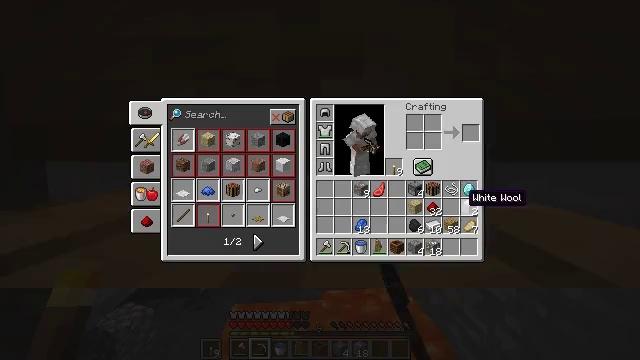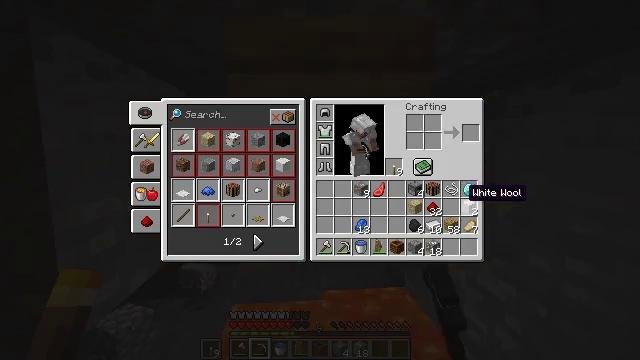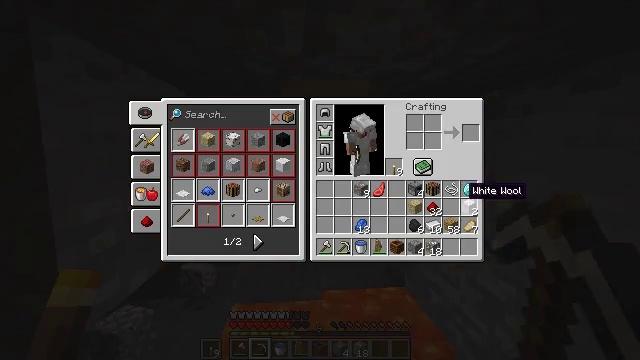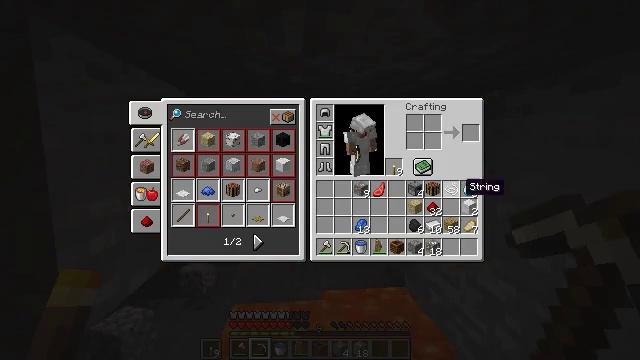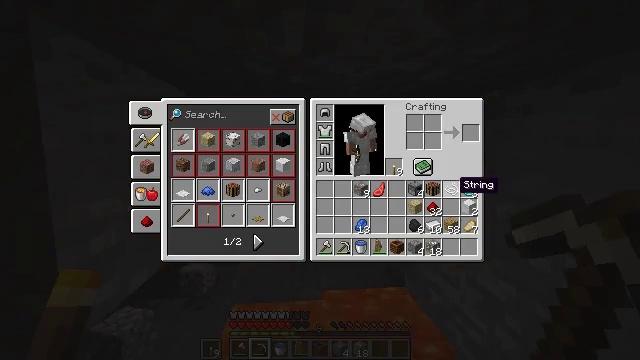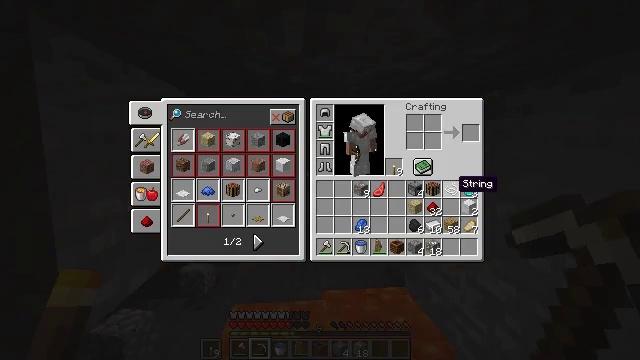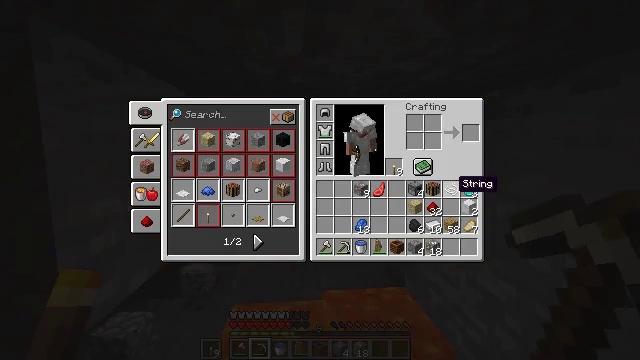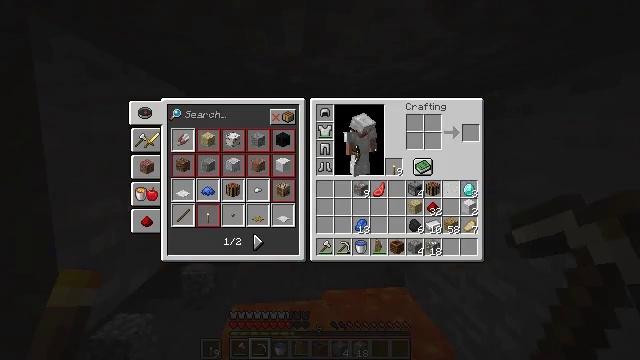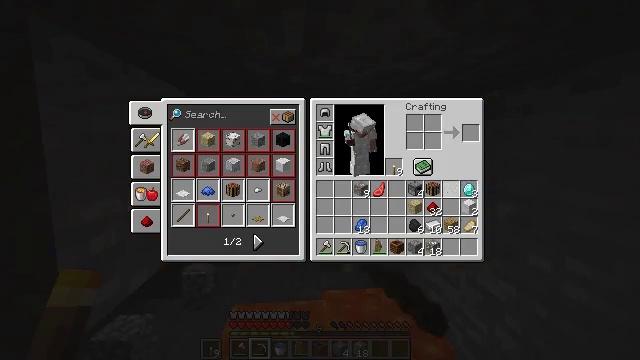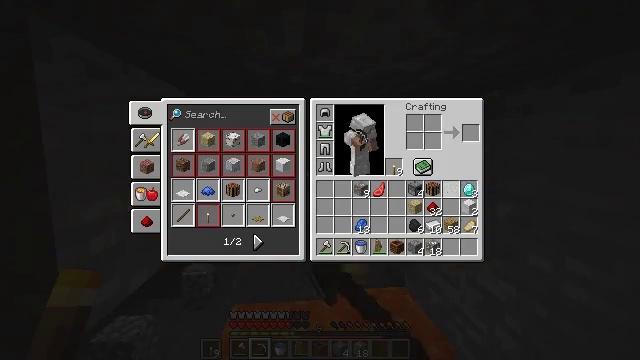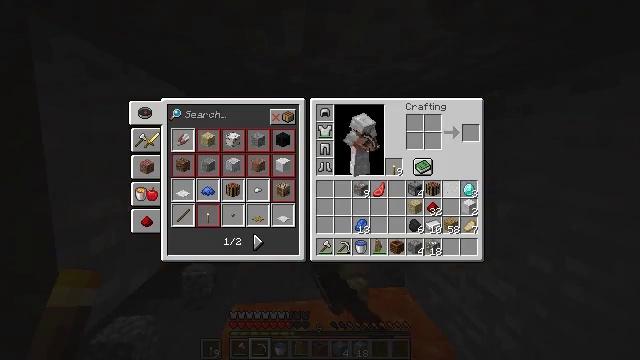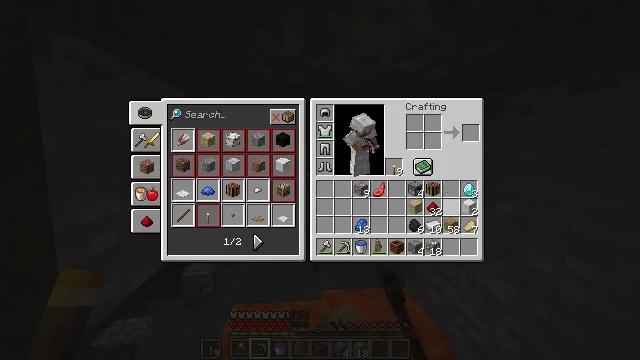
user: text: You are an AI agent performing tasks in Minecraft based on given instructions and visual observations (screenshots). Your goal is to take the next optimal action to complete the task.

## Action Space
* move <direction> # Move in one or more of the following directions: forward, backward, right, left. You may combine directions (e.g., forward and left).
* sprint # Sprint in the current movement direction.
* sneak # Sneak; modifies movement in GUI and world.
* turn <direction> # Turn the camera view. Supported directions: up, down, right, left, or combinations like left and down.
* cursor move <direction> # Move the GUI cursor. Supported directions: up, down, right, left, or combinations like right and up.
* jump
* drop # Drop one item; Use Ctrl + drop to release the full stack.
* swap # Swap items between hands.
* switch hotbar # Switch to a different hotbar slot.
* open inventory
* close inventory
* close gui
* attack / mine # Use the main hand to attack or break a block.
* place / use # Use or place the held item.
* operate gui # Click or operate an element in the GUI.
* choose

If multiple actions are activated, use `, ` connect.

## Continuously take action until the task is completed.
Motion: motion action
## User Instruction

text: Drop a string.
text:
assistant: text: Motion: sprint, open gui
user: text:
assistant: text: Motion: sprint
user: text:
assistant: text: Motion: sprint
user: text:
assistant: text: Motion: sprint
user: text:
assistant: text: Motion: sprint
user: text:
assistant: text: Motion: sprint
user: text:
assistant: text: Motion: sprint, drop
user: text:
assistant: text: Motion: sprint, drop
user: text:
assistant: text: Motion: sprint, drop
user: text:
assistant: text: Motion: sprint
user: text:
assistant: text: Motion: sprint
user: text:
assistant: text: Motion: sprint